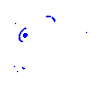
Particle: kaon